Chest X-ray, PA view. Patient: 42 years old, sex M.
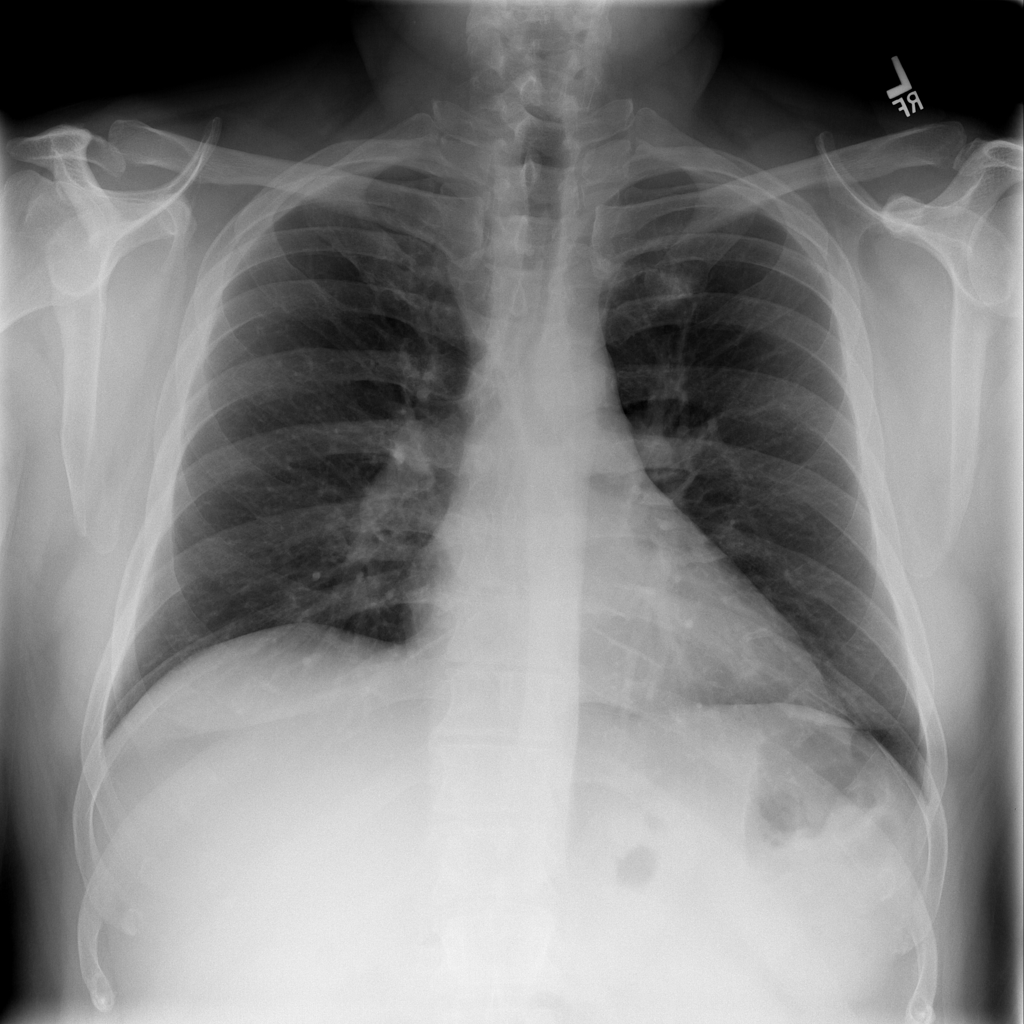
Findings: No Finding